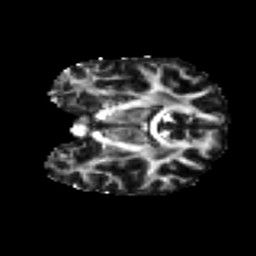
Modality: FA
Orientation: coronal
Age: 44
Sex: female
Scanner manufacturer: ge
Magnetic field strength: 3 T
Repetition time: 7.8 s
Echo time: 0.0606 s